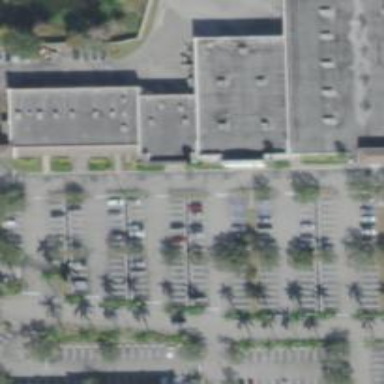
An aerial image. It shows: Parking space is available.